Aerial crown-view tile of a tropical tree (Barro Colorado Island, Panama), acquired 20250616:
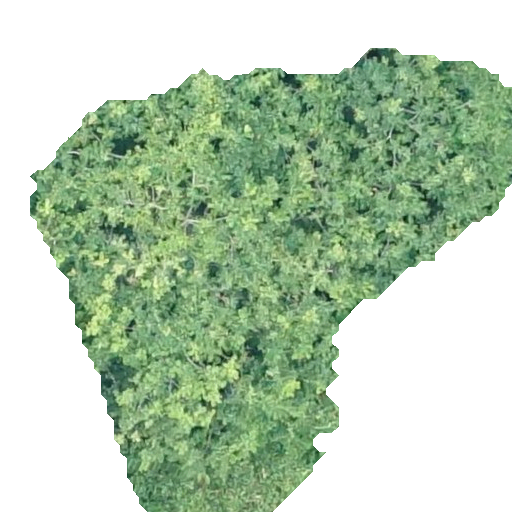
Species: Trattinnickia aspera
GBIF accepted scientific name: Trattinnickia aspera
Crown area: 206.693 m²